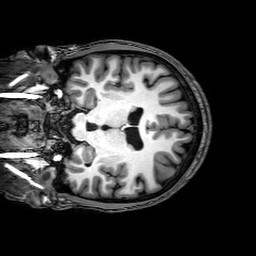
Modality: T1w
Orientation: coronal
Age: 22
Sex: male
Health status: healthy
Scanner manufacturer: philips
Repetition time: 0.008238 s
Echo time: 0.0038 s